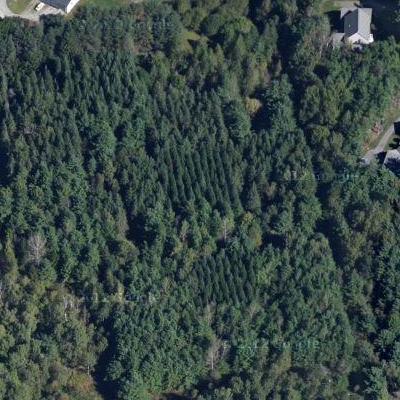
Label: Forest